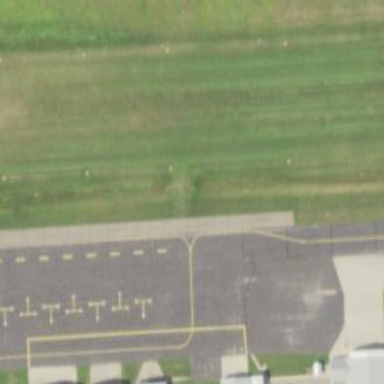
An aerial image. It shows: Asphalt apron at the airport.